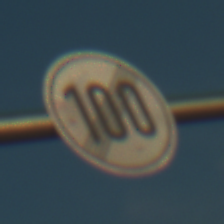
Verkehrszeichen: EndeGeschwindigkeit100
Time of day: SunriseSunset
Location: Outdoor (RoadRail)
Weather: PartlyCloudy
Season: NotSpecified
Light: Natural